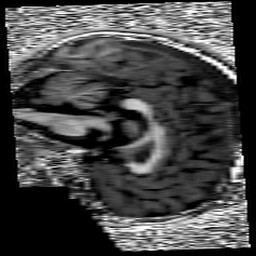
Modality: UNIT1
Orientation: sagittal
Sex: female
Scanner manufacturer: siemens
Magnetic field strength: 3 T
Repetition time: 5 s
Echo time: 0.00368 s